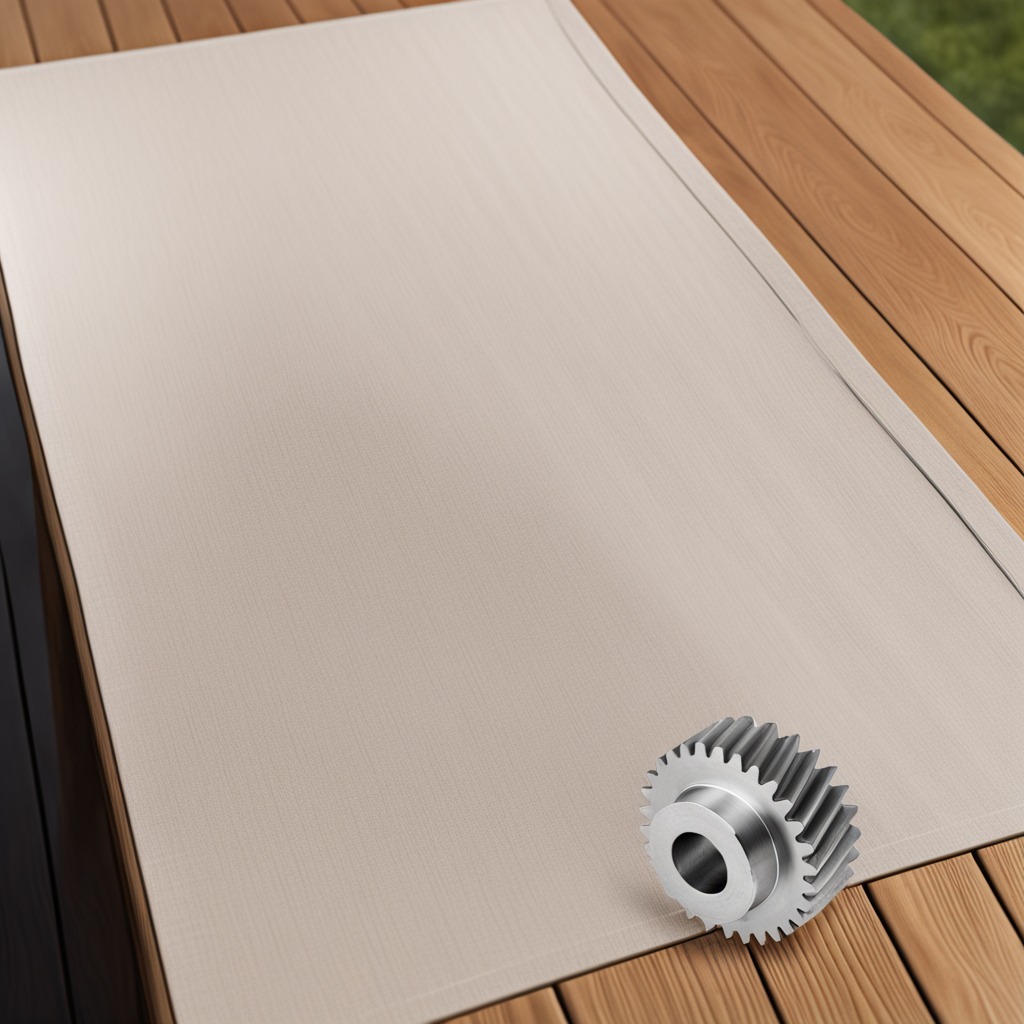
A steel gear with teeth is lying on the wooden table in the outdoor workshop.